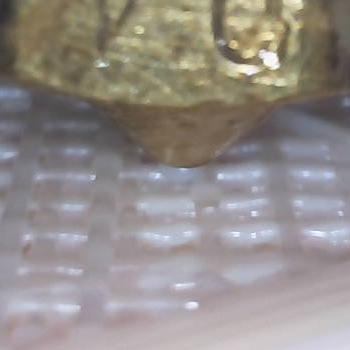
Flow rate: 238%